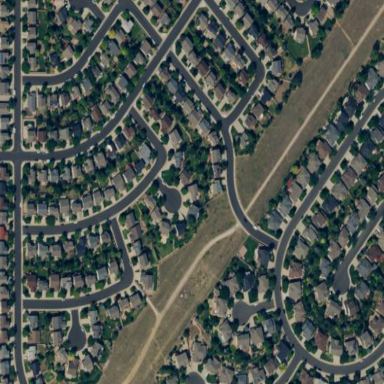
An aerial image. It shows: Single-family residential area.